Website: home-depot
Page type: cart
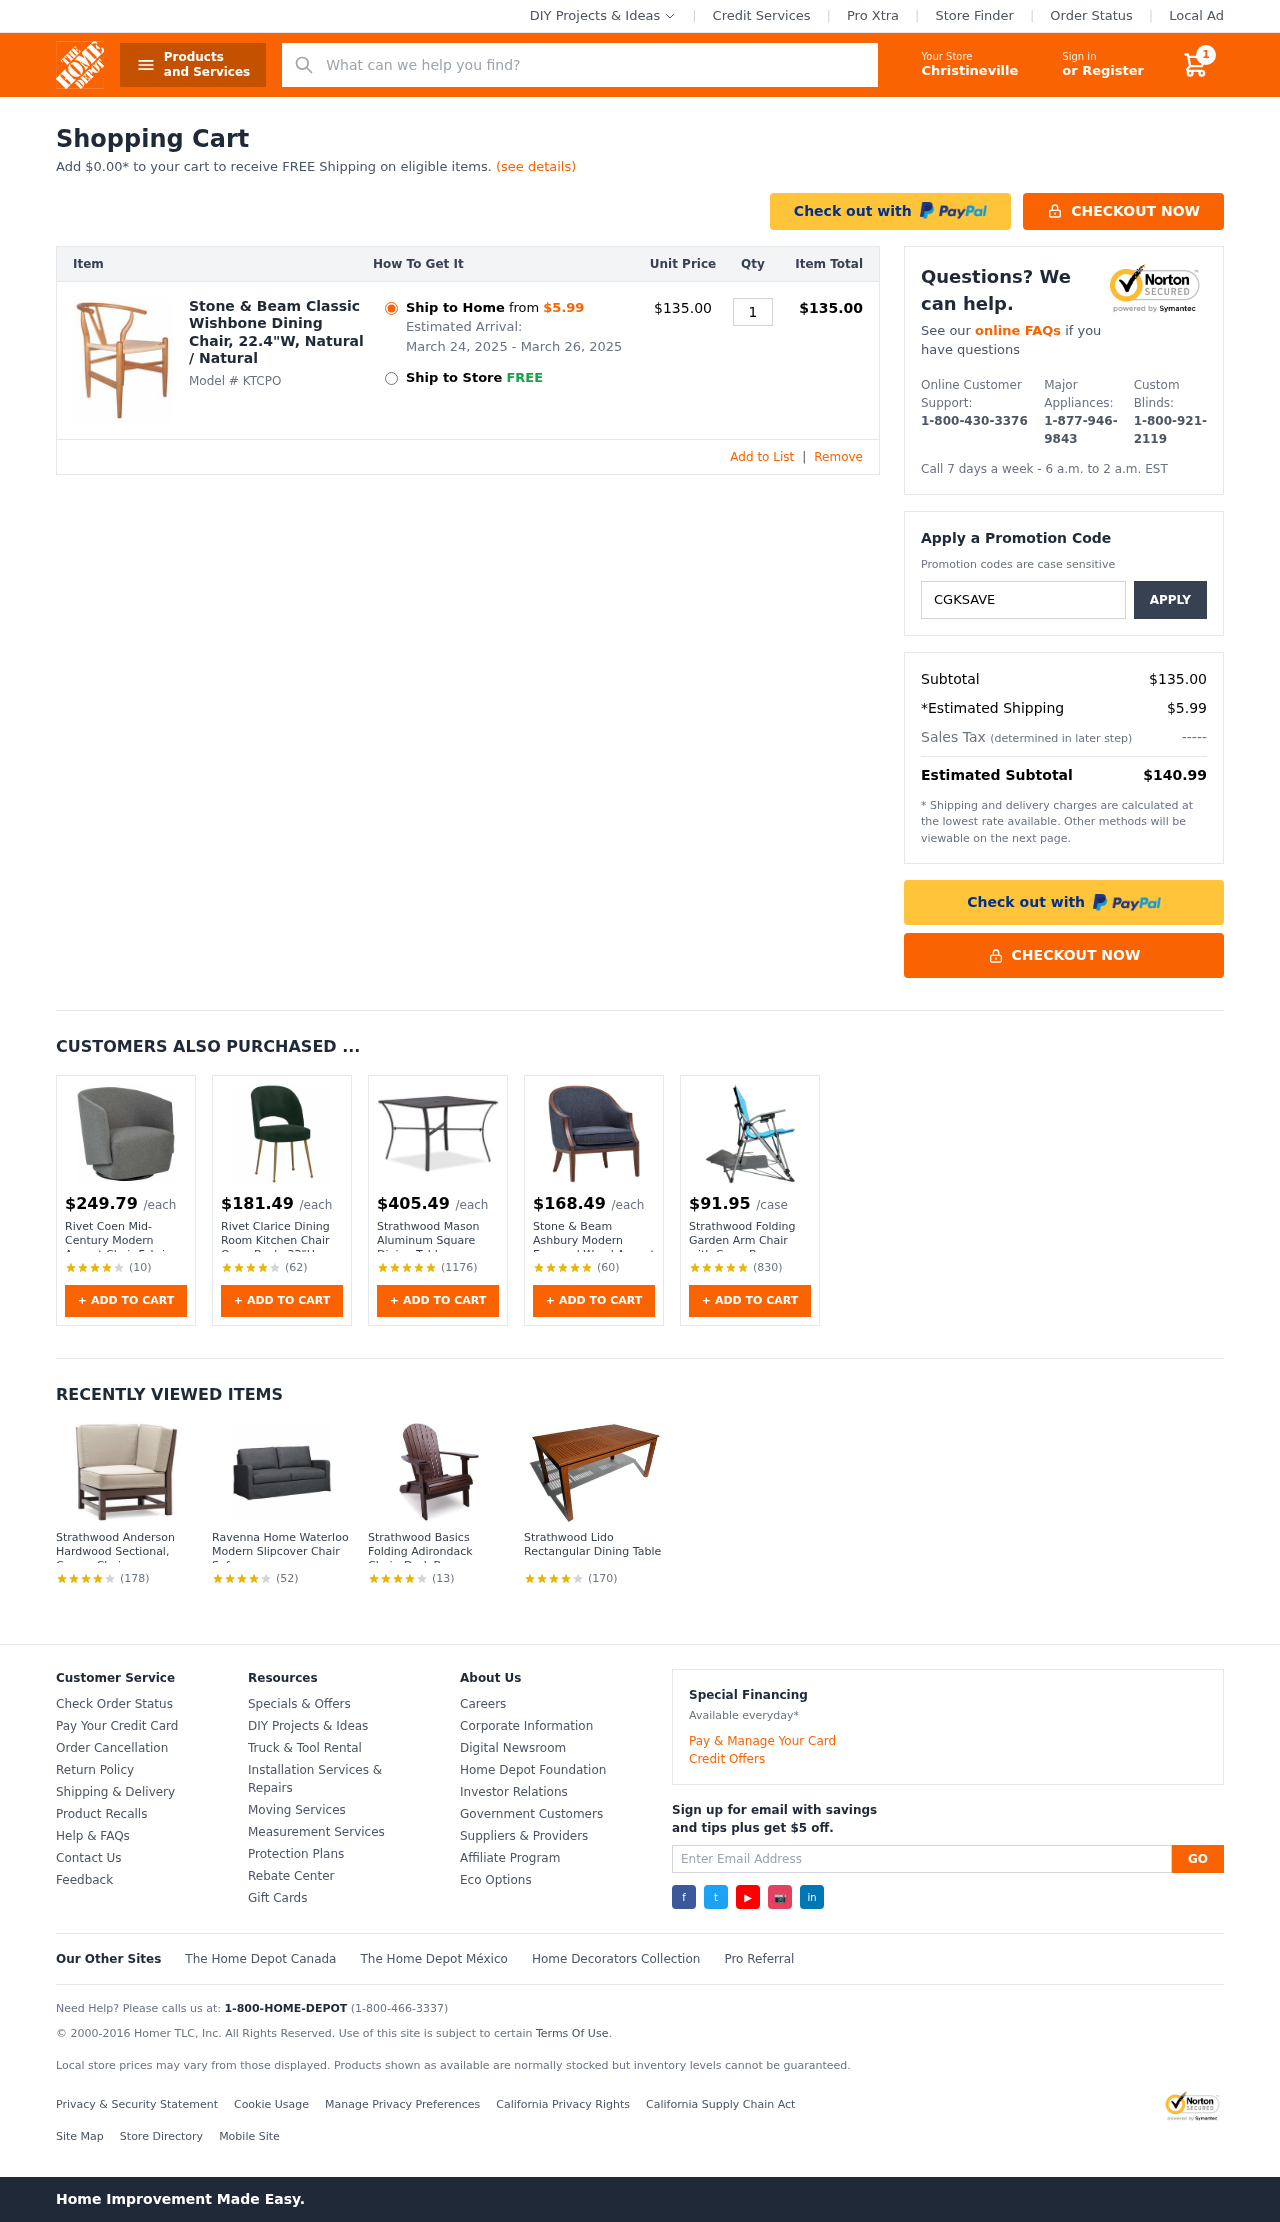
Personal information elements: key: PII_CITY
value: Christineville
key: PII_PROMO_CODE
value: CGKSAVE
Product elements: key: PRODUCT1_NAME
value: Stone & Beam Classic Wishbone Dining Chair, 22.4"W, Natural / Natural
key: PRODUCT1_PRICE
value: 135
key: PRODUCT1_QUANTITY
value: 1
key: PRODUCT2_PRICE
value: $249.79
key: PRODUCT2_NAME
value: Rivet Coen Mid-Century Modern Accent Chair Fabric
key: PRODUCT2_NUM_RATINGS
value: (10)
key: PRODUCT3_PRICE
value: $181.49
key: PRODUCT3_NAME
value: Rivet Clarice Dining Room Kitchen Chair Open Back, 33"H
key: PRODUCT3_NUM_RATINGS
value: (62)
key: PRODUCT4_PRICE
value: $405.49
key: PRODUCT4_NAME
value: Strathwood Mason Aluminum Square Dining Table
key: PRODUCT4_NUM_RATINGS
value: (1176)
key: PRODUCT5_PRICE
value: $168.49
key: PRODUCT5_NAME
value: Stone & Beam Ashbury Modern Exposed Wood Accent Chair
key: PRODUCT5_NUM_RATINGS
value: (60)
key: PRODUCT6_PRICE
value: $91.95
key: PRODUCT6_NAME
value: Strathwood Folding Garden Arm Chair with Carry Bag, Caribbean Blue
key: PRODUCT6_NUM_RATINGS
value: (830)
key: PRODUCT7_NAME
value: Strathwood Anderson Hardwood Sectional, Corner Chair
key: PRODUCT7_NUM_RATINGS
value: (178)
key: PRODUCT8_NAME
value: Ravenna Home Waterloo Modern Slipcover Chair Sofa
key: PRODUCT8_NUM_RATINGS
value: (52)
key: PRODUCT9_NAME
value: Strathwood Basics Folding Adirondack Chair, Dark Brown
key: PRODUCT9_NUM_RATINGS
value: (13)
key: PRODUCT10_NAME
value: Strathwood Lido Rectangular Dining Table
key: PRODUCT10_NUM_RATINGS
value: (170)
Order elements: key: ORDER_NUM_ITEMS
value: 1
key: AMOUNT_TO_FREE_SHIPPING
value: $0.00
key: ORDER_SHIPPING_DATE
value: March 24, 2025
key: ORDER_DELIVERY_DATE
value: March 26, 2025
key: ORDER_ITEM_TOTAL
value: $135.00
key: ORDER_SUBTOTAL
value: $135.00
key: ORDER_SHIPPING_COST
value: $5.99
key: ORDER_TOTAL
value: $140.99
Search elements: key: HEADER_SEARCH
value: What can we help you find?